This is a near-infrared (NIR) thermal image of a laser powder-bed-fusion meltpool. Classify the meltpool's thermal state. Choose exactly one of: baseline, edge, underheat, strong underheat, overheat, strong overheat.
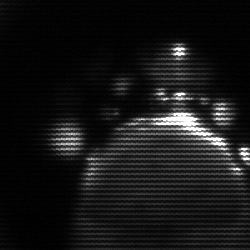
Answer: baseline